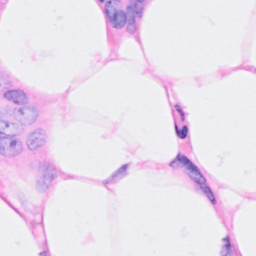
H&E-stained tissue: Breast